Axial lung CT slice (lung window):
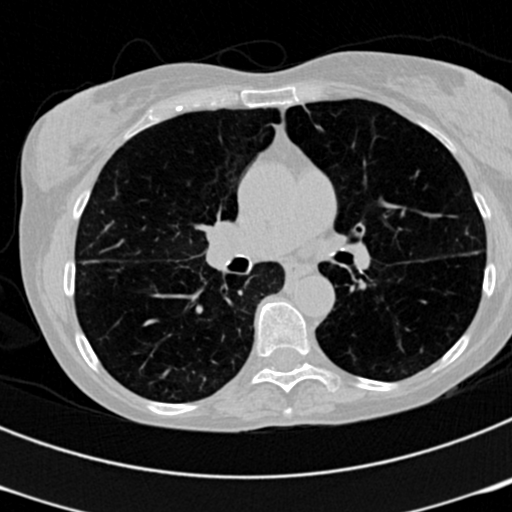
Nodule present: no